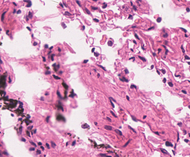
Tumor epithelial tissue: no
Tumor-associated stroma tissue: no
Normal tissue: yes